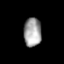
Tissue: prostate
Cell type: T cells
Senescence score: 0.2986
Nuclear area (px): 500
Mean DAPI intensity: 160.416